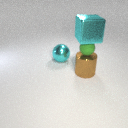
large brown metal cylinder to the right of large cyan metal sphere